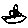
Label: bird